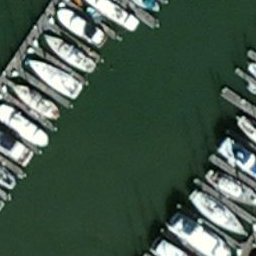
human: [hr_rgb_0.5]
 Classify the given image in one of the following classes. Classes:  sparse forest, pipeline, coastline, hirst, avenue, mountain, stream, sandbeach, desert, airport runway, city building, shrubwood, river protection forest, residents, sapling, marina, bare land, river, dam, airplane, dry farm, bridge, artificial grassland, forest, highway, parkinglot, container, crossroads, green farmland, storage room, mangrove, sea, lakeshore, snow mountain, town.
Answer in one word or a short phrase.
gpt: marina